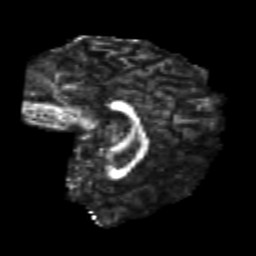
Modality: FA
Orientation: sagittal
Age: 20
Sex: male
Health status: healthy
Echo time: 0.074 s